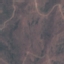
Land use / land cover class: HerbaceousVegetation